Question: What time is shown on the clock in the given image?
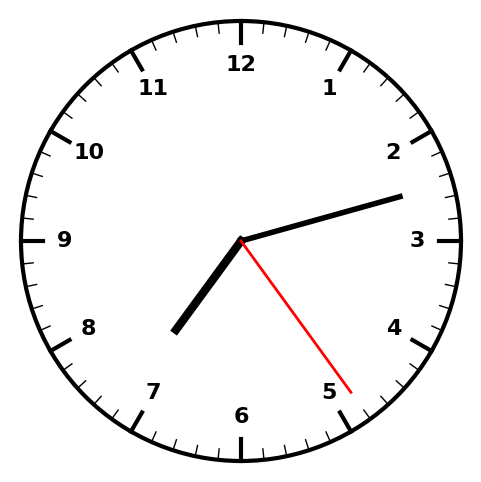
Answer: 07:12:24